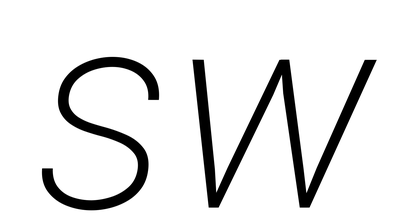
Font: Roboto-Italic_ExtraLight_Italic